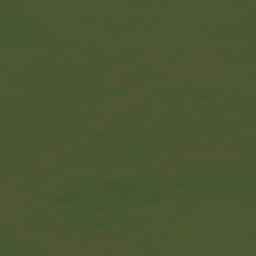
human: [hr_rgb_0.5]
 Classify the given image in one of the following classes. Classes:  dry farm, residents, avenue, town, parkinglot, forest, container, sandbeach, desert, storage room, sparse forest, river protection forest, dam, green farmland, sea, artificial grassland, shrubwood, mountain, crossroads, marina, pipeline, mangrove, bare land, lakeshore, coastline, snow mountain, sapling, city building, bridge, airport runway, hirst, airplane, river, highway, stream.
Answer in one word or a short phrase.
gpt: sea